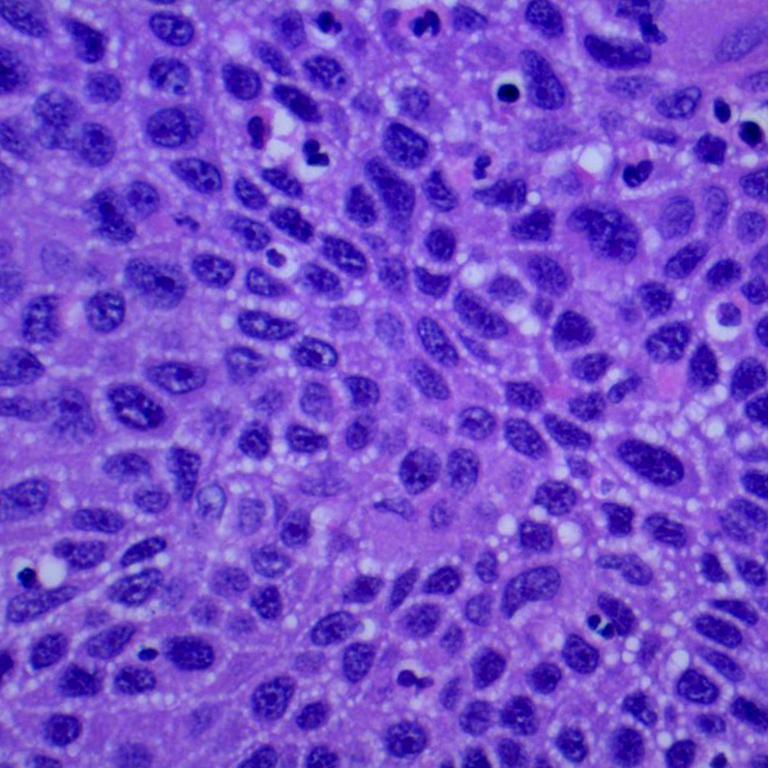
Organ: lung
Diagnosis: squamous carcinomas